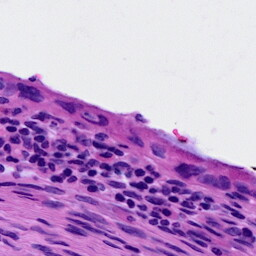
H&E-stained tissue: Cervix